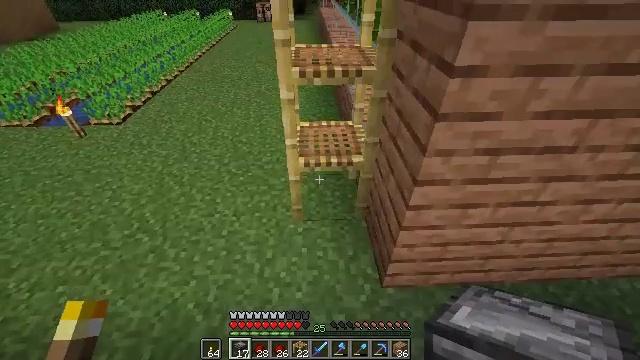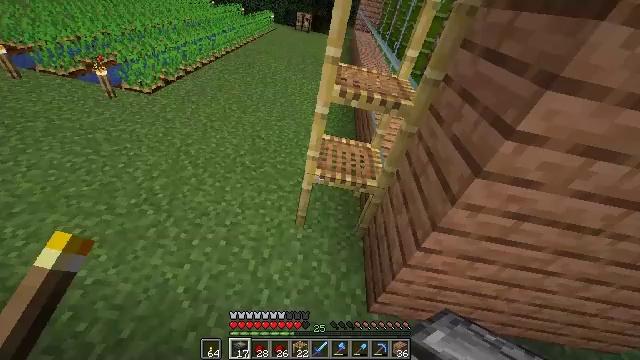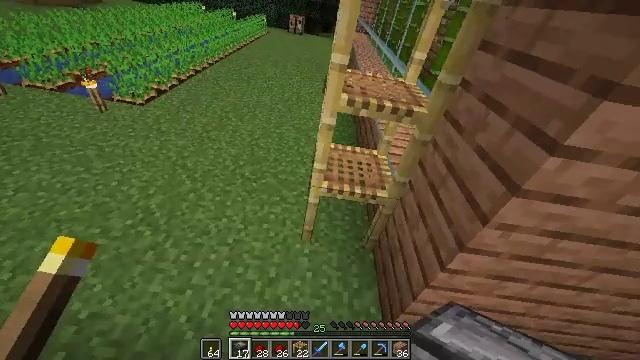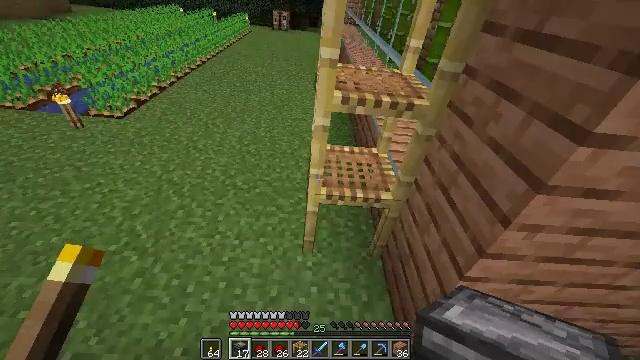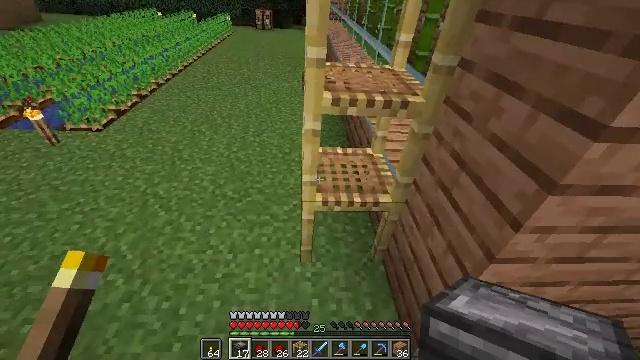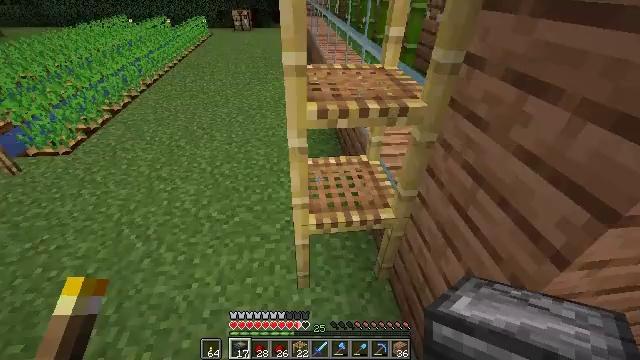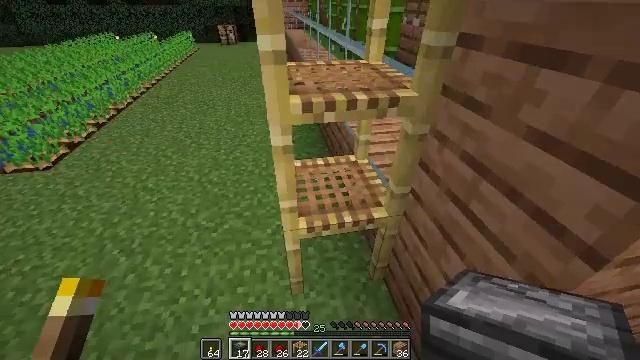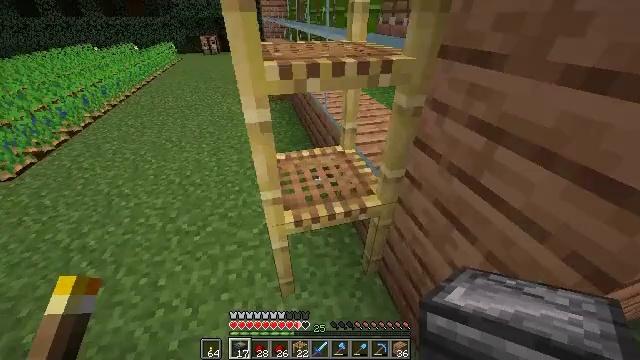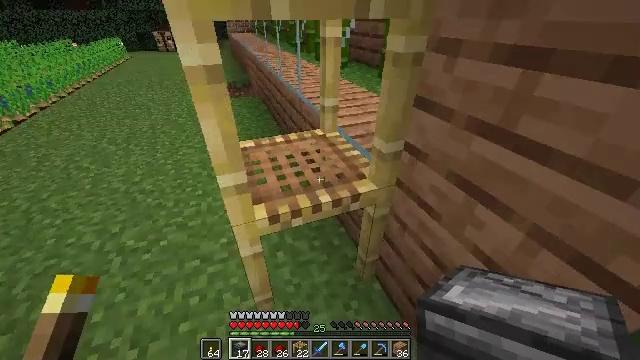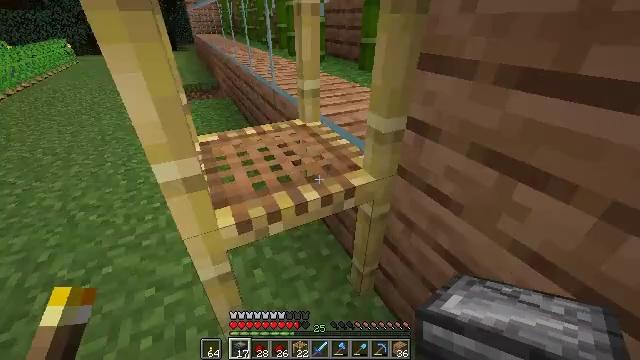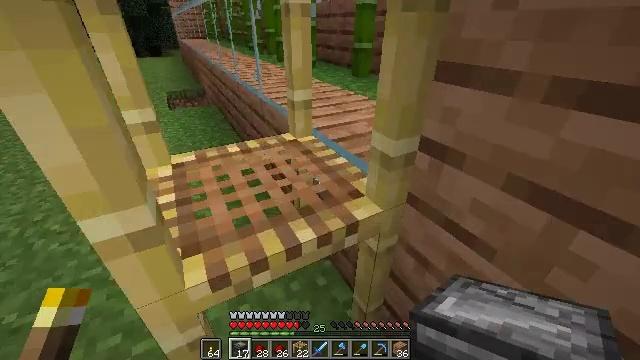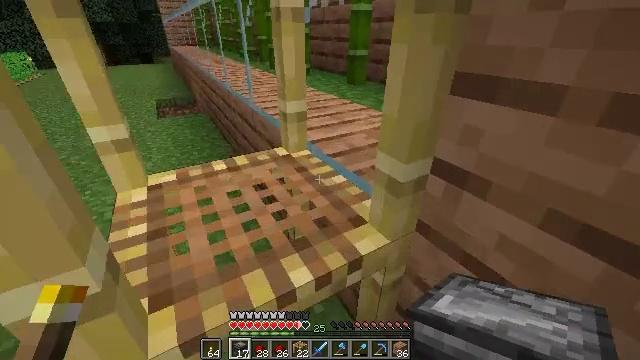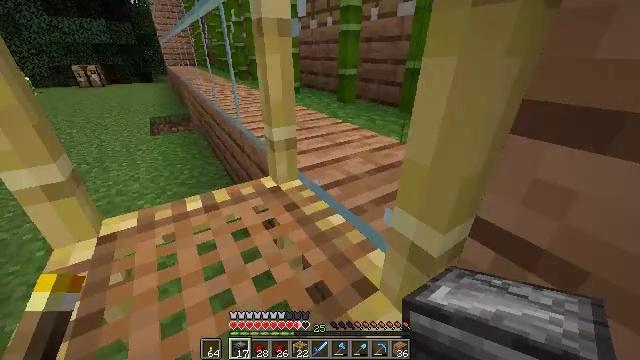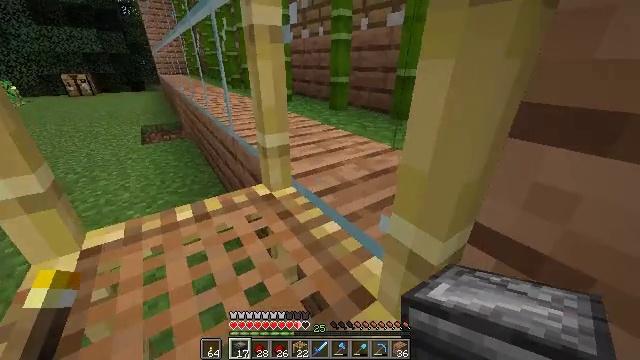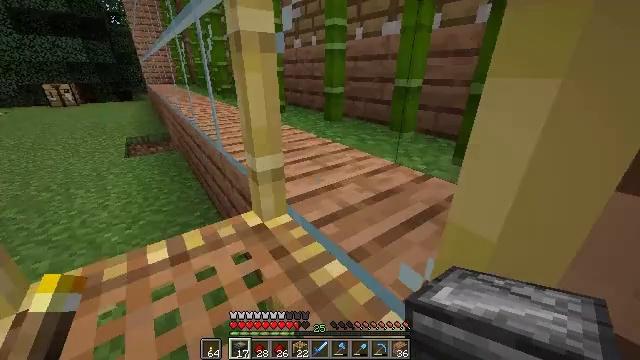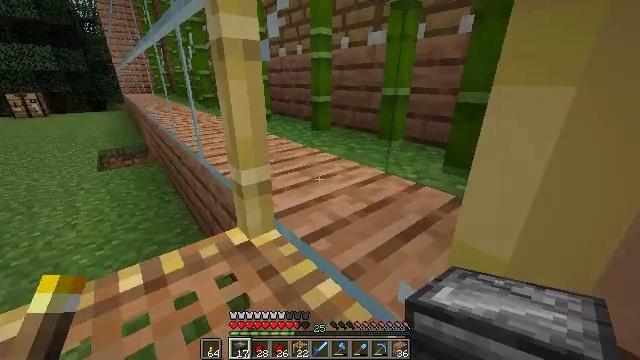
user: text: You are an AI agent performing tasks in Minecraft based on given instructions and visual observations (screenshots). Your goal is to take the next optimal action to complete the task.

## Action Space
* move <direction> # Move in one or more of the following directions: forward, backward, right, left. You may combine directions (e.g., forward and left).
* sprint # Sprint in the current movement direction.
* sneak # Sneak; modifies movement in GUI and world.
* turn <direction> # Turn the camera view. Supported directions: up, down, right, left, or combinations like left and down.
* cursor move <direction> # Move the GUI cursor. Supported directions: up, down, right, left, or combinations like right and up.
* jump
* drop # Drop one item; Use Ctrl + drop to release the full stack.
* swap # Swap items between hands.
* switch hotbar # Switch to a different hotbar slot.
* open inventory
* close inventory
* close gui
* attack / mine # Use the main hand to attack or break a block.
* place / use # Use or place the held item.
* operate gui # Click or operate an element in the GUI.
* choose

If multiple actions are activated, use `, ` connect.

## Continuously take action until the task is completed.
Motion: motion action
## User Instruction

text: Recycle the repeater from a redstone circuit.
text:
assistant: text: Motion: move forward and move left, turn right
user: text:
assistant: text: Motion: move forward
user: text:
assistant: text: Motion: move forward
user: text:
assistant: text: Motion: move forward, turn right
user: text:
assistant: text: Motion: move forward, turn right
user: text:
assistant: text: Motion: move forward, turn right
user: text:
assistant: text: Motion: move forward, turn right
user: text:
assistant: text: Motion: move forward, turn right and up
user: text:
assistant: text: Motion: move forward, turn right and up
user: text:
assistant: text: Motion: move forward, turn right and up
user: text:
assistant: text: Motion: move forward, turn right and up
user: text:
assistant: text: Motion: move forward, turn right and up
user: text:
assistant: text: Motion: turn right and up
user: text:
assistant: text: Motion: turn right and up
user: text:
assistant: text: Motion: turn right and up
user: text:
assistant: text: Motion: turn right and up
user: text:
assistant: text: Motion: turn right and up
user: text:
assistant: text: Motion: turn right and up
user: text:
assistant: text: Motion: turn right and up
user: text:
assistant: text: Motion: turn right and up
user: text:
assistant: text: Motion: turn up
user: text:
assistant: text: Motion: turn up
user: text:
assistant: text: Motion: turn up, jump
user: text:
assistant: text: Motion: turn right and up, jump
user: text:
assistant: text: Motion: turn right and up, jump
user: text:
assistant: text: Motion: turn right and up, jump
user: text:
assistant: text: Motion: turn right and up, jump
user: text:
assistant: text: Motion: turn right and up, jump
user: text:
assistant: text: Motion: turn up, jump
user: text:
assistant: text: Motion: turn right and up, jump